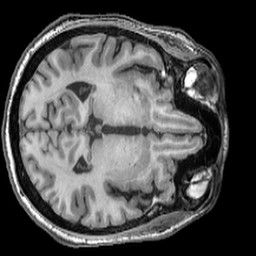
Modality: T1w
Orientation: axial
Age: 42
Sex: female
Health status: ill
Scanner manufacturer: ge
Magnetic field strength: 3 T
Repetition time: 0.008164 s
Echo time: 0.003184 s